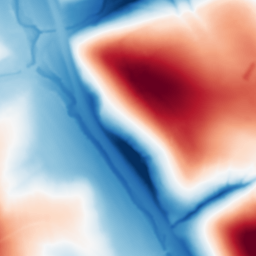
Category: multiscale
Decomposition family: dog_multiscale
Decomposition parameters: sigma_ratio: 2
n_scales: 6
base_sigma: 1
Upsampling method: bicubic
Upsampling parameters: scale: 4
Upsampling scale: 4